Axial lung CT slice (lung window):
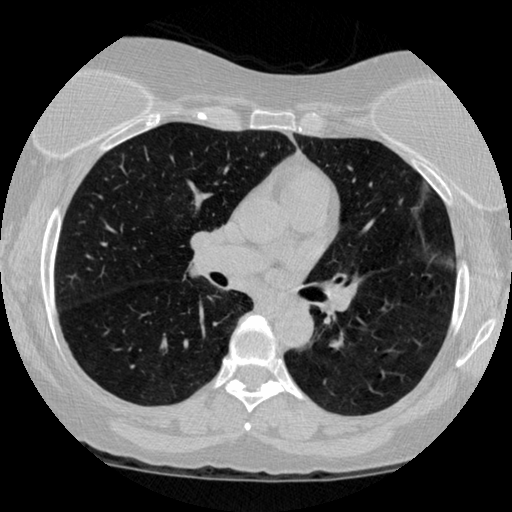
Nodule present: no